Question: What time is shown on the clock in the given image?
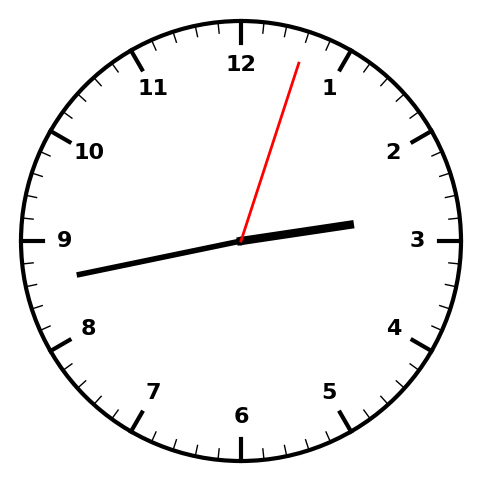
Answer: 02:43:03